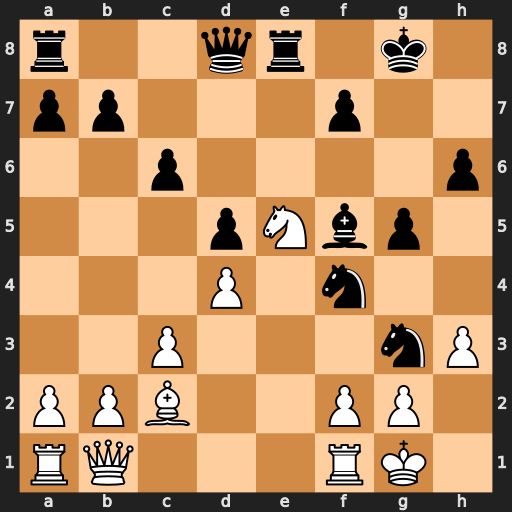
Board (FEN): r2qr1k1/pp3p2/2p4p/3pNbp1/3P1n2/2P3nP/PPB2PP1/RQ3RK1
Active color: w
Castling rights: -
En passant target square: -
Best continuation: fxg3 Bxc2 Qxc2 Rxe5 dxe5